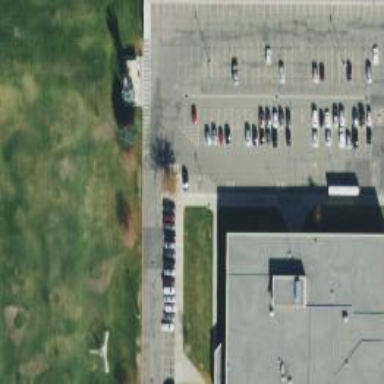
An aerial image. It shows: Parking space is available.